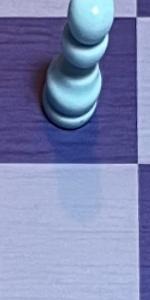
Label: Empty